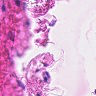
Metastatic tissue present: no